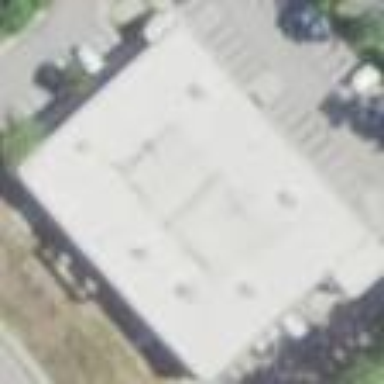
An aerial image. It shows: Commercial building.